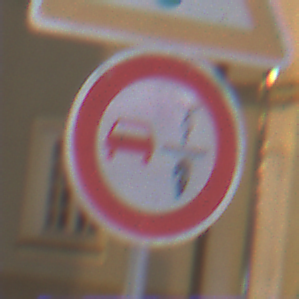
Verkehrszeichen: VerbotUeberholenEinspurigeFahrzeuge
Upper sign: Lichtzeichenanlage
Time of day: Night
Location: Outdoor (Urban)
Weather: Overcast
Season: Winter
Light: Artificial